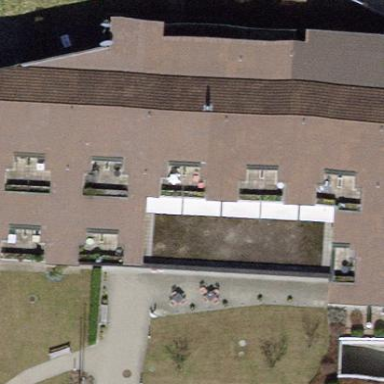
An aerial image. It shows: Nursing home building.